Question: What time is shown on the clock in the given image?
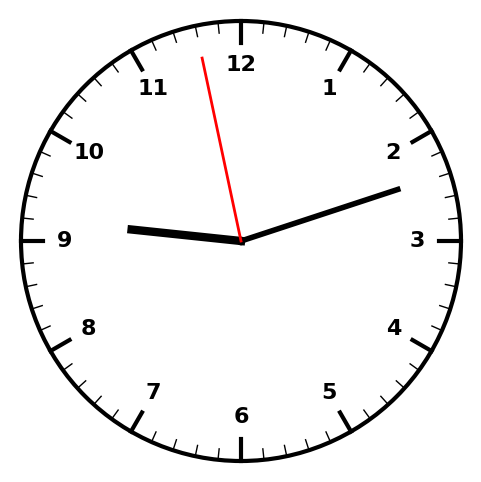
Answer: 09:11:58